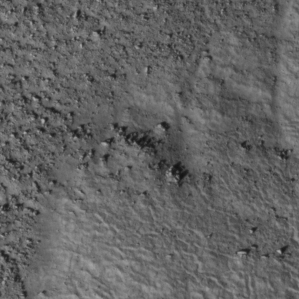
Label: non_frost